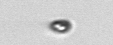
Label: nanoplankton_mix